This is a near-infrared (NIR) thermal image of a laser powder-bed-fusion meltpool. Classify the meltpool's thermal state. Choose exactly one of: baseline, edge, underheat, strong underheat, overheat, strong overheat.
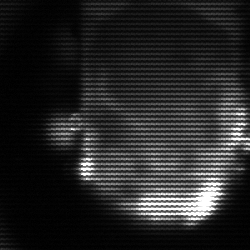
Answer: baseline